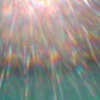
Label: sunburn